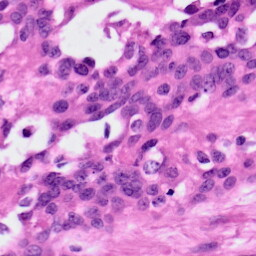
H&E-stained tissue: Ovarian